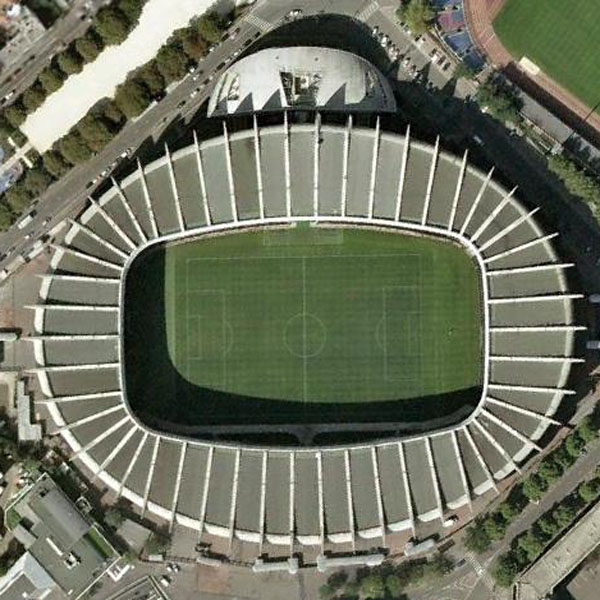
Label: Stadium